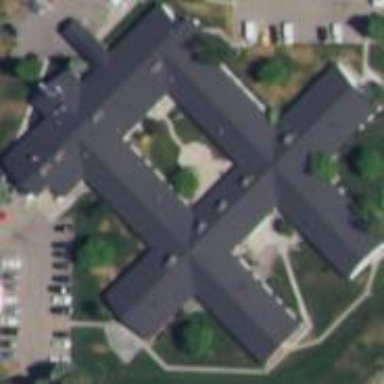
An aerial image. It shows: Nursing home building.